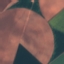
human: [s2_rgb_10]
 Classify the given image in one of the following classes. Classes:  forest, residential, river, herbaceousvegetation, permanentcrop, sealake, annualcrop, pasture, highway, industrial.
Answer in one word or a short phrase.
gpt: AnnualCrop